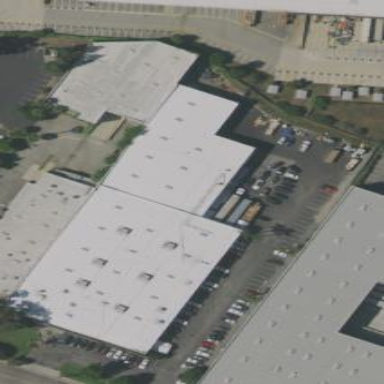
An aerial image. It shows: Industrial building.